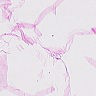
Metastatic tissue present: no